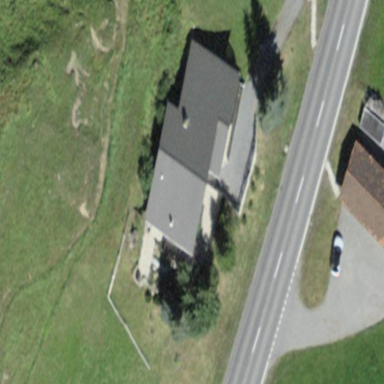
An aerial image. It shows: Building with tile roof.